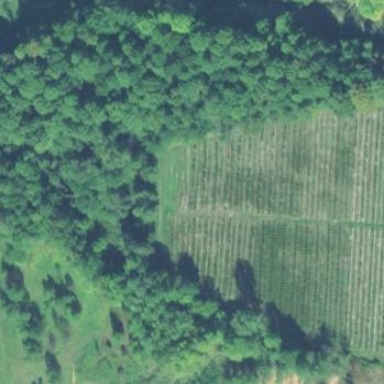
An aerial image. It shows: Orchard filled with blueberry plants.